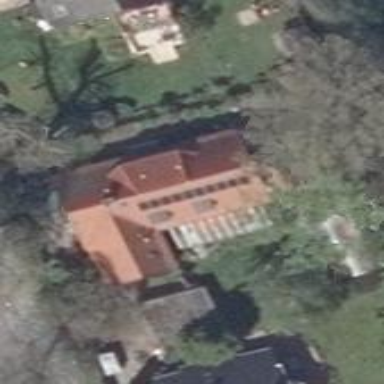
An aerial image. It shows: Residential building with gabled roof.